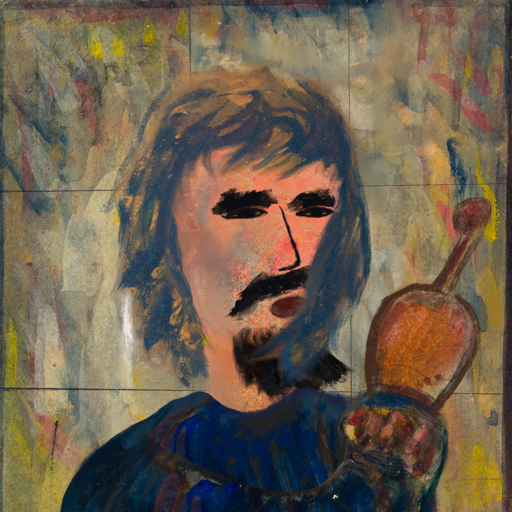
Background: GypsyMother, Head And Neck Side: Irani, Face Side: Mosgoul, Bust: Pipe, Hair Side: In_The_Sun, Head Accessory: Blank, Second Necklace: Blank, Necklace: Blank, Baby: Blank